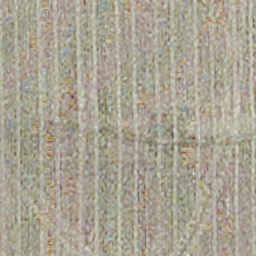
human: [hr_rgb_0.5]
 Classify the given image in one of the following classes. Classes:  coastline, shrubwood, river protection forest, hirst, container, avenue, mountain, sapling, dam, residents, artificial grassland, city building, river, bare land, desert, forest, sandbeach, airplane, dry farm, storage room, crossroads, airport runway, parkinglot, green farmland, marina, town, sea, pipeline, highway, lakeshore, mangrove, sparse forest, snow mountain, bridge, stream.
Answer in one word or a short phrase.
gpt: dry farm